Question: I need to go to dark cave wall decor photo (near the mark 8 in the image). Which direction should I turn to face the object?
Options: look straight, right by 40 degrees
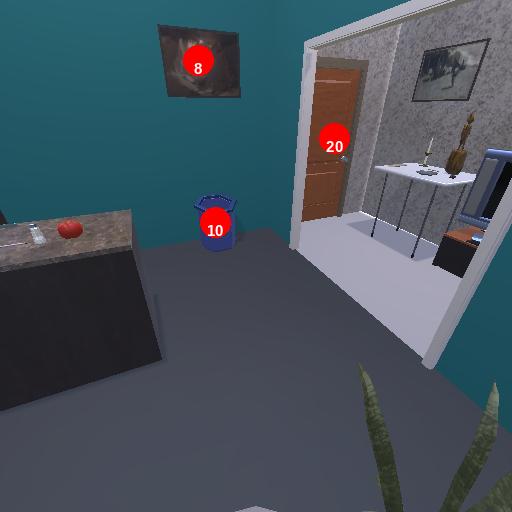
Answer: look straight